Interaction volume radius: 10 \u00c5
Interaction volume height: 25 \u00c5
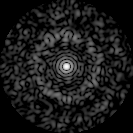
Disorder parameter: 0.84